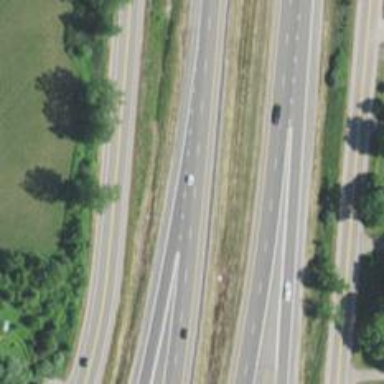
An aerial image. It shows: Motorway junction.